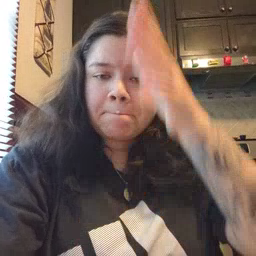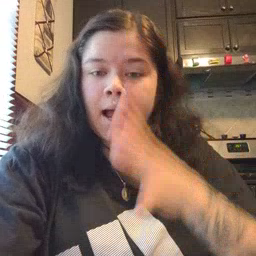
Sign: man